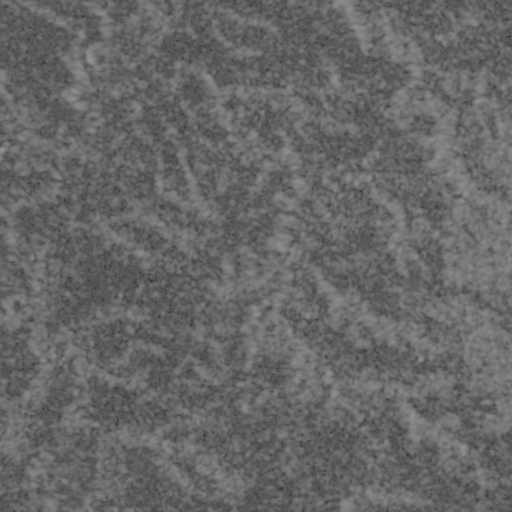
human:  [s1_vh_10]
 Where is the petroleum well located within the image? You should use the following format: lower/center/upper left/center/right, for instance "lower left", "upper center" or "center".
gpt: The petroleum well is located in the lower right of the image.
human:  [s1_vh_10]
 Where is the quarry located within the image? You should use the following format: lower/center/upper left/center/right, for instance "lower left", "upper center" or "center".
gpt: The quarry is located in the upper left of the image.
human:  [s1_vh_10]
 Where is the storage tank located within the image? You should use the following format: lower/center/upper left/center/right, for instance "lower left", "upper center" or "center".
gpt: The storage tank is located in the lower right of the image.
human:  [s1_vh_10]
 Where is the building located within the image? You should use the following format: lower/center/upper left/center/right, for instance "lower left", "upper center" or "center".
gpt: The building is located in the lower right of the image.
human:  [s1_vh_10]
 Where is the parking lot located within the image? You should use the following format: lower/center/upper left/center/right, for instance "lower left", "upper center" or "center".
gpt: There is no parking lot in the image.

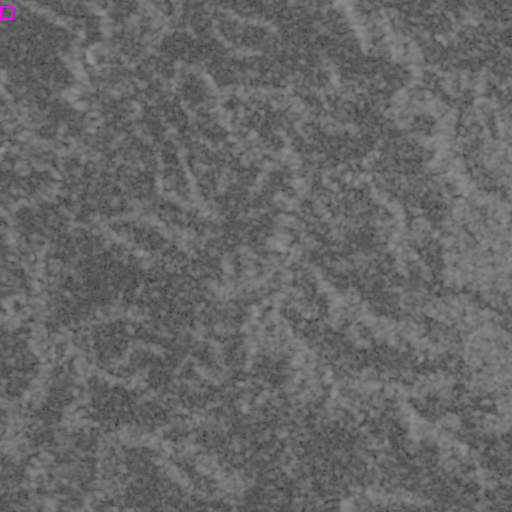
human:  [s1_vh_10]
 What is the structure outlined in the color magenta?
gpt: The structure outlined in magenta is a quarry.
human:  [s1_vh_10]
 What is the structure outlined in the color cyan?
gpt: There is no cyan outline.